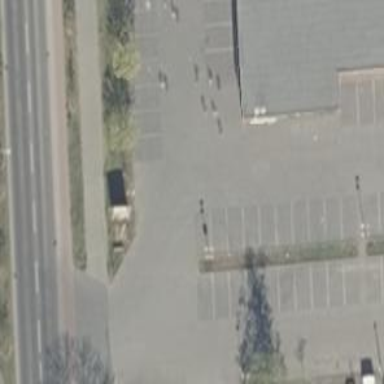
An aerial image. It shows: Parking aisle designated as service road.